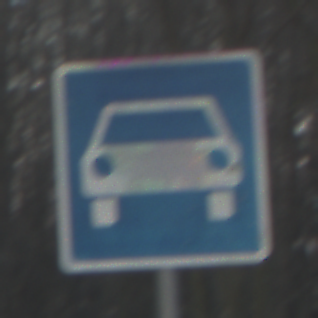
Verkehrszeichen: Kraftfahrstrasse
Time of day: SunriseSunset
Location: Outdoor (Nature)
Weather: Clear
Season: Winter
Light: Natural